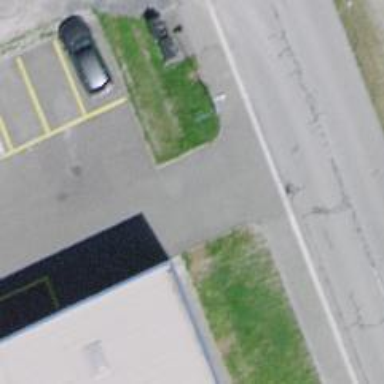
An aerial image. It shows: Sidewalk.